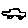
Label: car